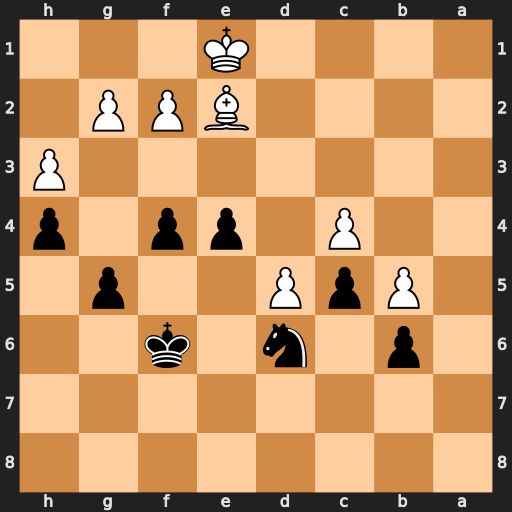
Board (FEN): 8/8/1p1n1k2/1PpP2p1/2P1pp1p/7P/4BPP1/4K3
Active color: b
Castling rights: -
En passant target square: -
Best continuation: f3 gxf3 exf3 Bxf3 Nxc4